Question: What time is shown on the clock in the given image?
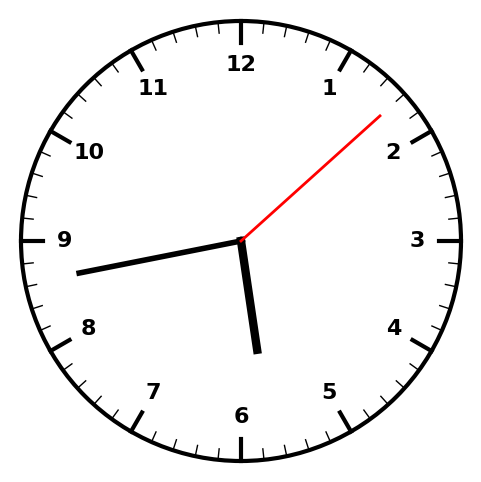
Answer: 05:43:08